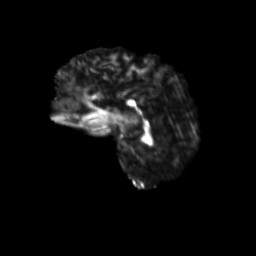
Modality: FA
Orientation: sagittal
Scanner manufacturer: siemens
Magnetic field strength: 3 T
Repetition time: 9.2 s
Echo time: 0.084 s